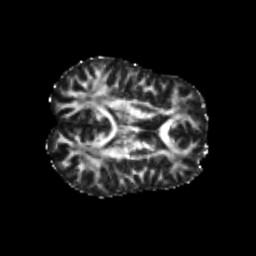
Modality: FA
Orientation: axial
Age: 25
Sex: male
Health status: healthy
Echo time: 0.074 s